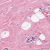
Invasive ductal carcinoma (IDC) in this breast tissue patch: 0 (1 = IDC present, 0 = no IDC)